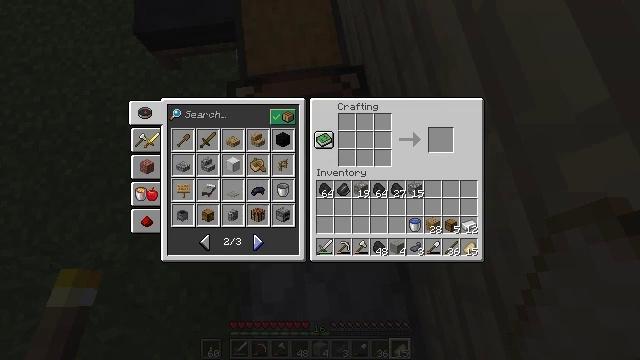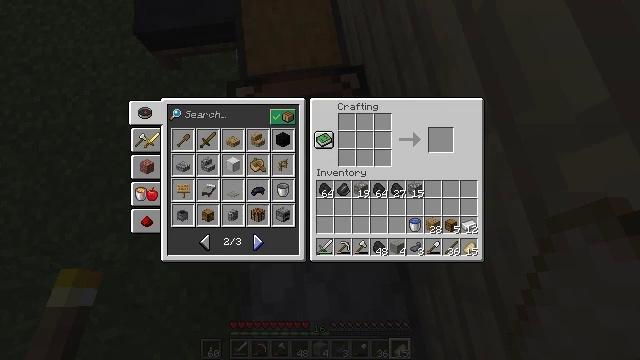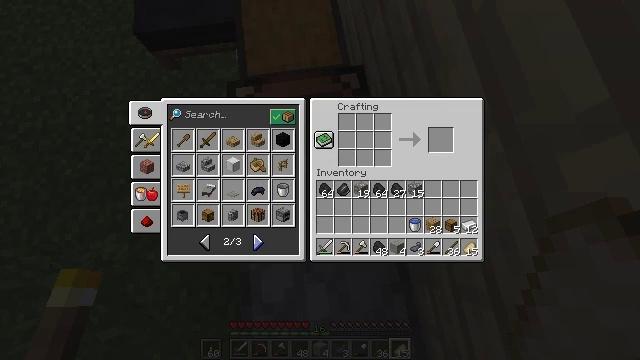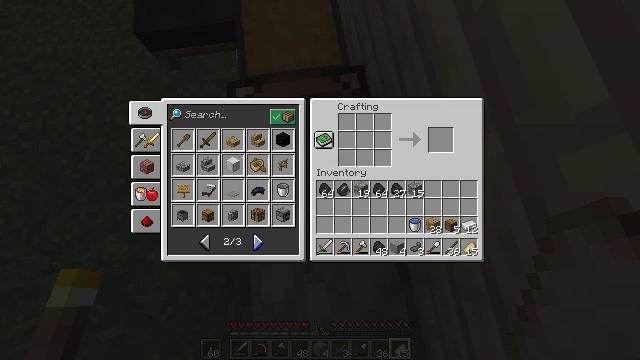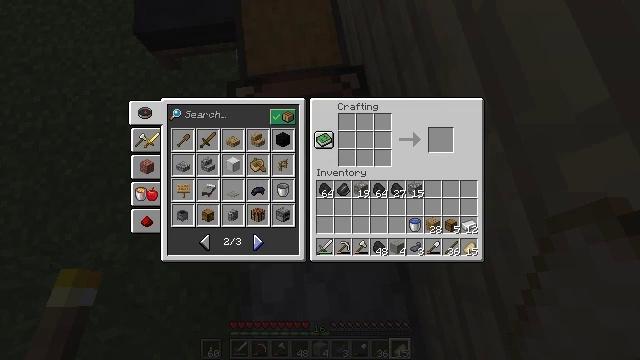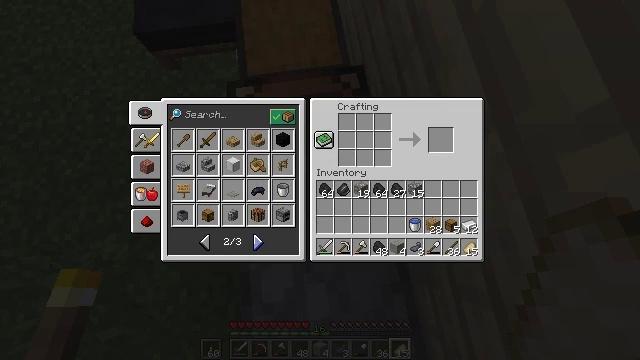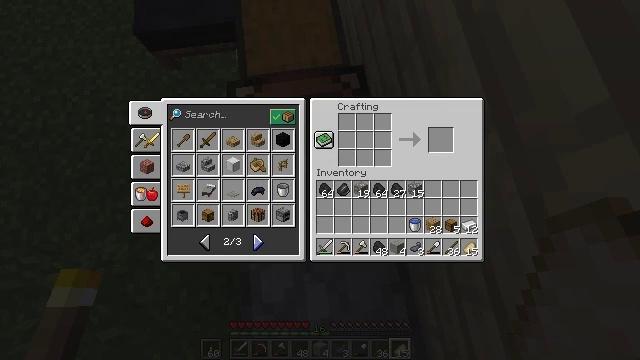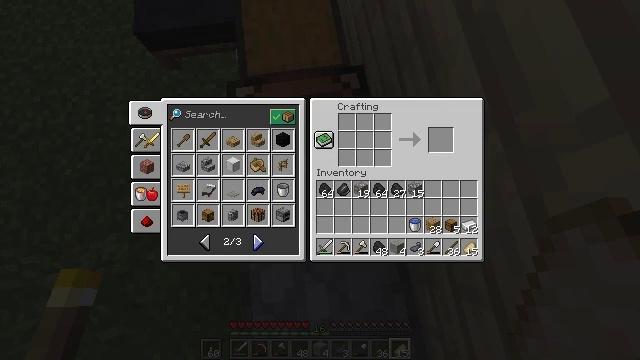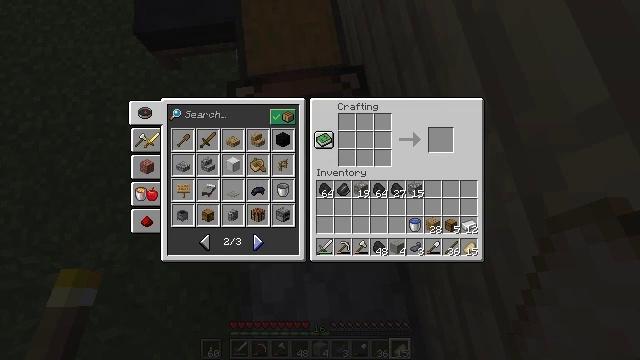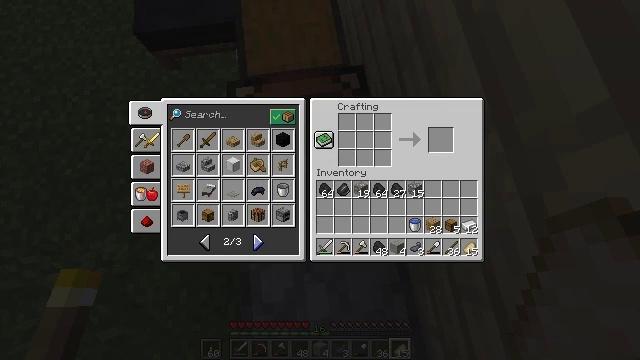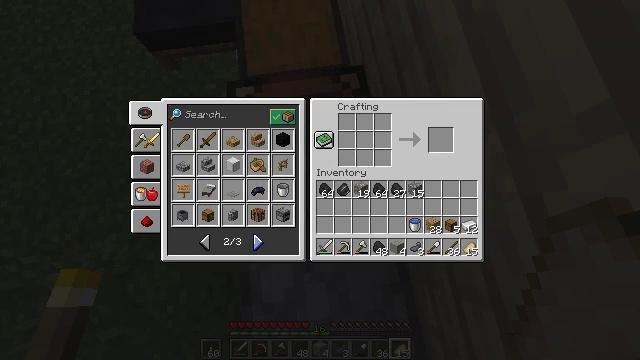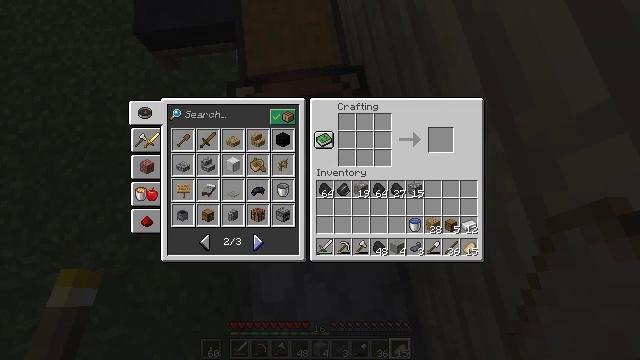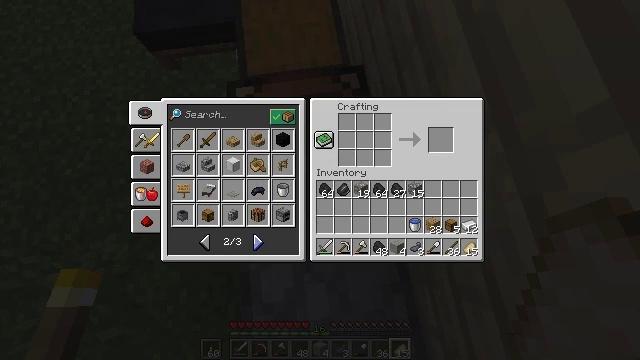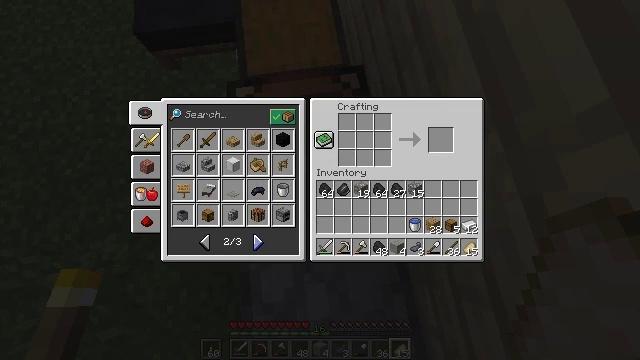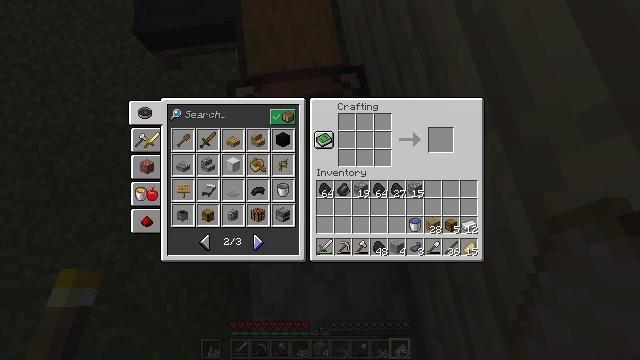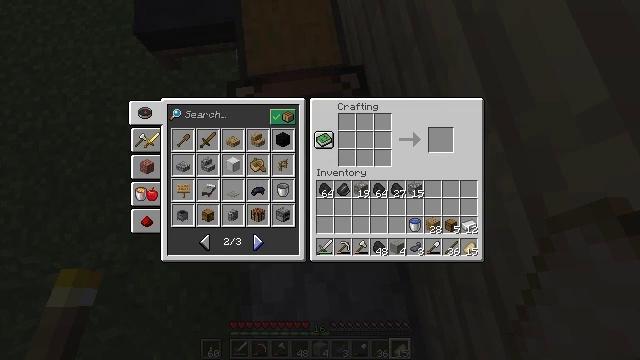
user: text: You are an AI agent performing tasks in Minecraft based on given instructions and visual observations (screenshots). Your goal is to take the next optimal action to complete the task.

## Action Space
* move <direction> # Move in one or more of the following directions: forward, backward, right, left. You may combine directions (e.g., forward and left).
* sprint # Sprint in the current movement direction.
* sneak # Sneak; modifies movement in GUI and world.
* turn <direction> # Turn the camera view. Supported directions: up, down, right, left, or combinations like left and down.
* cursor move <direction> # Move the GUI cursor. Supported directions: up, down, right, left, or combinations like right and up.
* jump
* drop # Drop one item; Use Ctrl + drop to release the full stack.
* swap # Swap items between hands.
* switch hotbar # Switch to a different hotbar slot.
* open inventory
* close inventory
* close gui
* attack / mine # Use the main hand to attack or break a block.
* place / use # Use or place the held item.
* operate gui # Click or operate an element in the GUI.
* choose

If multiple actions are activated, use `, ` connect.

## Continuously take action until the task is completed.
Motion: motion action
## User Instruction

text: Assemble the required items to craft a light gray bed.
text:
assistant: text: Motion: attack / mine
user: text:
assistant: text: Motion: attack / mine
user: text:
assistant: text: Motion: no_op
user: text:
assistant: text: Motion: no_op
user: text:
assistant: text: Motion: no_op
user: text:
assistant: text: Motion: no_op
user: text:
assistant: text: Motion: no_op
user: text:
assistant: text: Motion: no_op
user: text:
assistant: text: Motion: no_op
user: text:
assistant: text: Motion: no_op
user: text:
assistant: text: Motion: no_op
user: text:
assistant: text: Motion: no_op
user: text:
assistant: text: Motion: no_op
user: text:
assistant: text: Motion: no_op
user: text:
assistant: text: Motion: no_op
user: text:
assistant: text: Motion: no_op
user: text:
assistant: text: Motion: no_op
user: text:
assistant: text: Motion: no_op
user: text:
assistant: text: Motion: no_op
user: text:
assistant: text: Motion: no_op
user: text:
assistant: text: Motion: turn left and up
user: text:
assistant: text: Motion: turn left and up
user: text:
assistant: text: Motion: turn left and up
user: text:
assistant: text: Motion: no_op
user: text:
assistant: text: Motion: no_op
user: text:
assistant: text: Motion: no_op
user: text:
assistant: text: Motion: attack / mine
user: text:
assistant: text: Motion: attack / mine
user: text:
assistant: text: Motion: attack / mine
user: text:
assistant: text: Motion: turn right and up